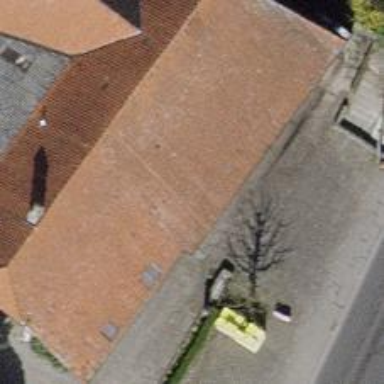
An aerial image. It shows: Farm shop.